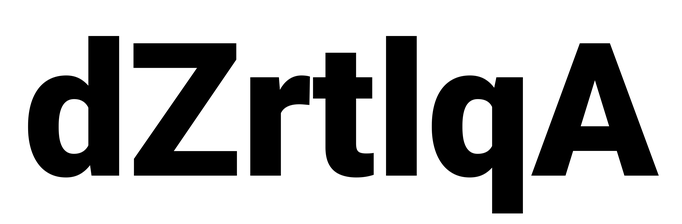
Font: Roboto_Black